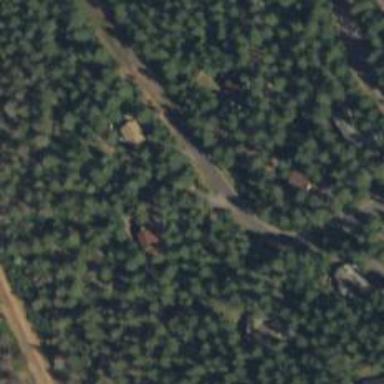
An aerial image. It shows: Driveway.